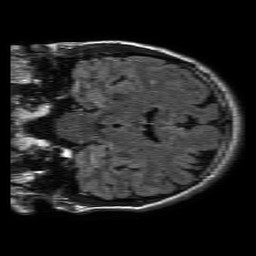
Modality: FLAIR
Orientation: coronal
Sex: male
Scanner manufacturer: philips
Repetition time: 11 s
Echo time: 0.125 s